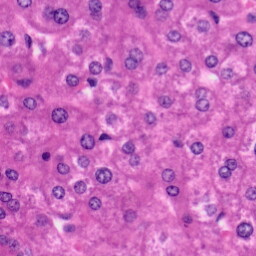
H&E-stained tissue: Liver